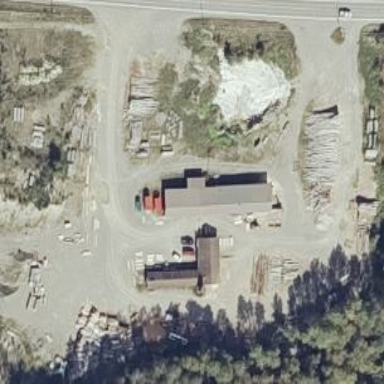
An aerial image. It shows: Sawmill craft.